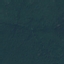
Land use / land cover: Forest